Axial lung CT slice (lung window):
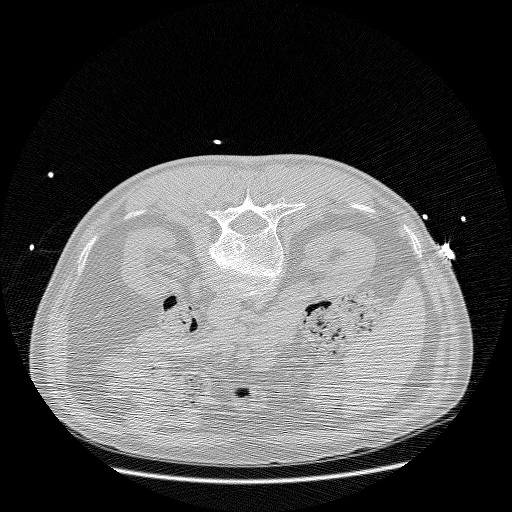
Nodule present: no